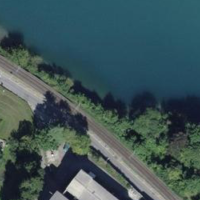
EUNIS habitat code: 14
Species observed at this site:
Podiceps cristatus
Alcedo atthis
Larus michahellis